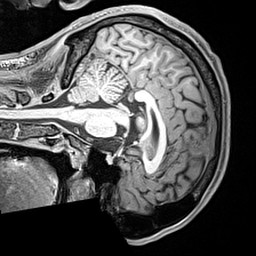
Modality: T1w
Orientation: sagittal
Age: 21
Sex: male
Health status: healthy
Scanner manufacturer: siemens
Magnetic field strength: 3 T
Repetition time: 2.4 s
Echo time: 0.00217 s